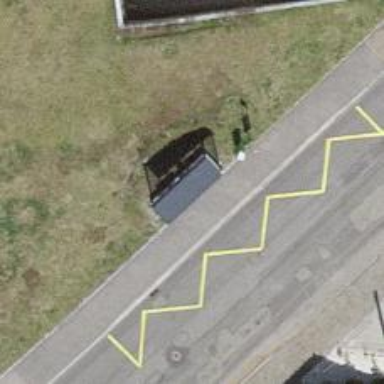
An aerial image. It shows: Bus stop with sheltered platform for public transport.